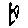
Label: tree